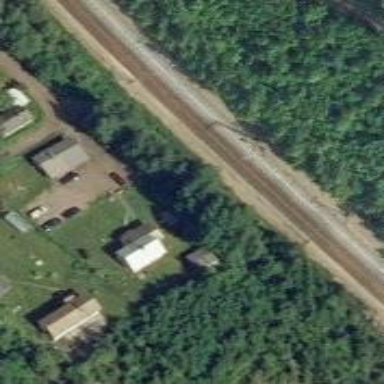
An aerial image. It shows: Railway signal.